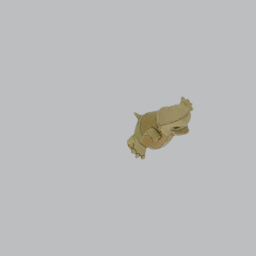
Label: animals